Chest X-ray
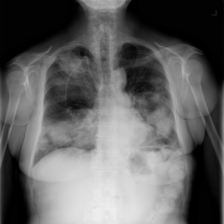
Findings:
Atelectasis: negative
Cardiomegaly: negative
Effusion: negative
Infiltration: positive
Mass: positive
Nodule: negative
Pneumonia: negative
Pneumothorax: negative
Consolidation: negative
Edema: negative
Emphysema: negative
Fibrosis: negative
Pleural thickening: negative
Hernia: negative